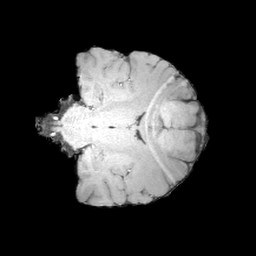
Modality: MP2RAGE
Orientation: coronal